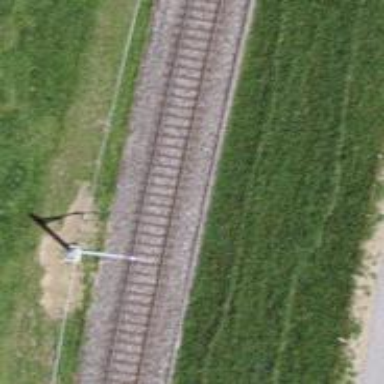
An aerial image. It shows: Single railway track with electrification through contact line.